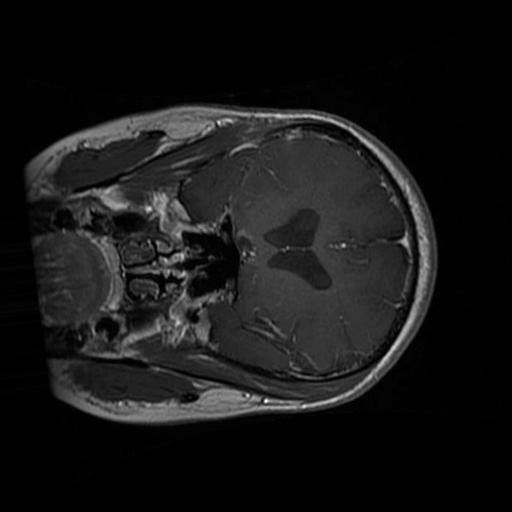
Label: brain_glioma